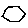
Label: hexagon